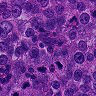
Metastatic tissue present: yes